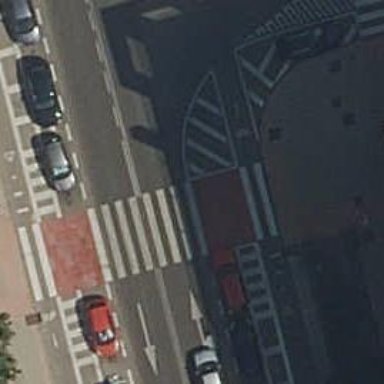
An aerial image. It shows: Zebra crossing on the road.